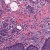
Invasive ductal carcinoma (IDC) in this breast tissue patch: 0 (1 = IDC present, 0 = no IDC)